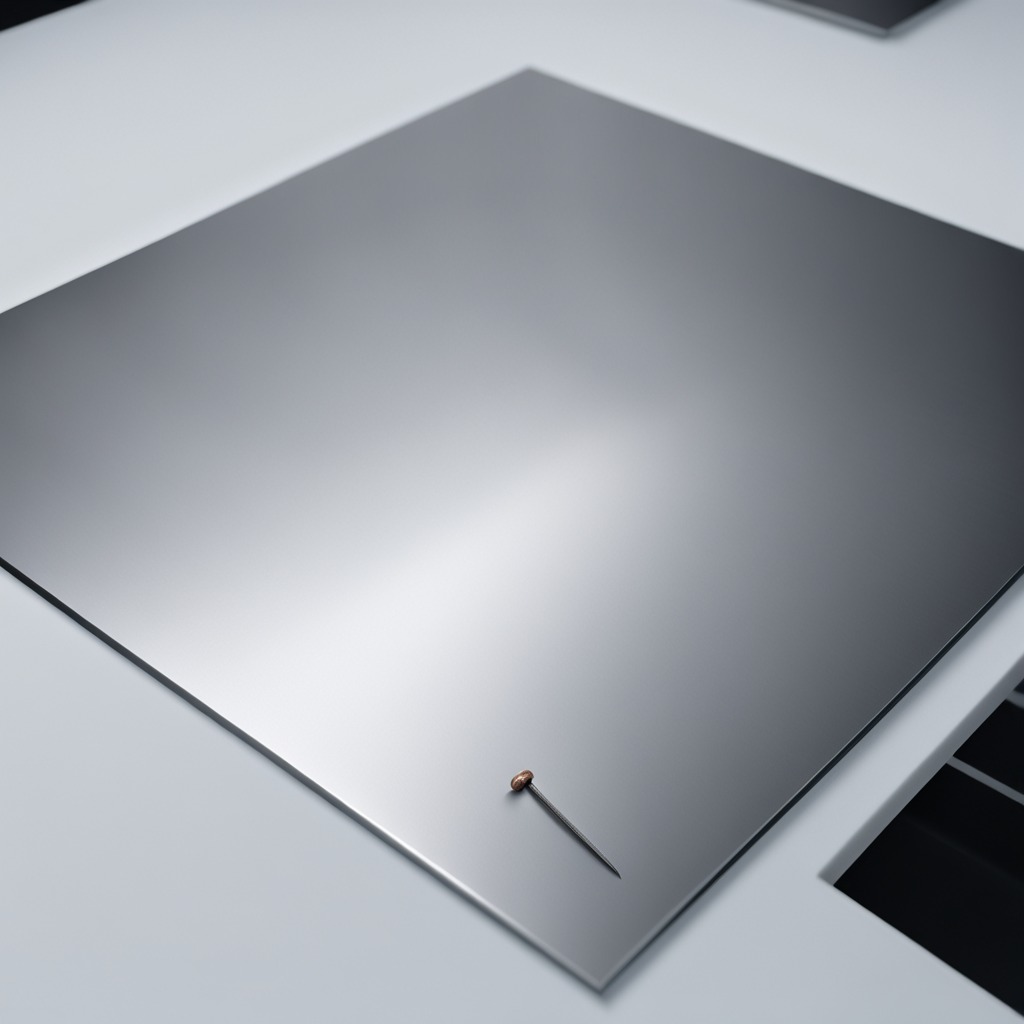
An iron nail is lying on the stainless steel table in a high-end prototyping lab.